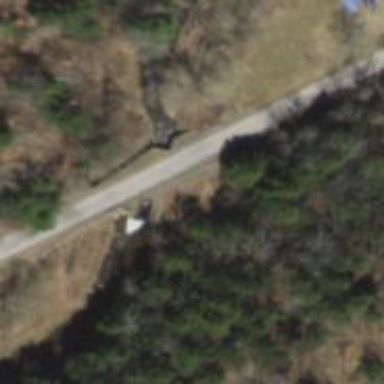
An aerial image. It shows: Culvert tunnel.